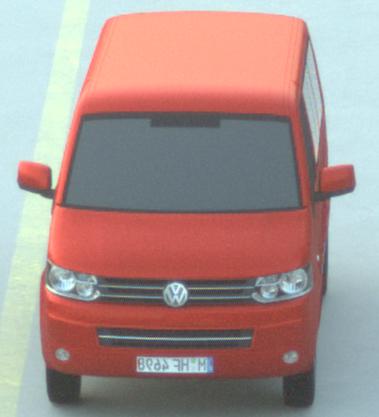
Make: VW Commercial Vehicles (Nutzfahrzeuge)
Model: T5 Multivan 2.0
Detailed model: T5 Multivan
Model produced from: 2009/09
Model produced until: 2013/06
Doors: 4
Color: red
Road condition: dry road
Daytime: dawn
Contrast: low contrast